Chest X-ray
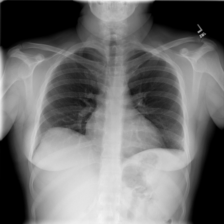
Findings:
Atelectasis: negative
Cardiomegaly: negative
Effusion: negative
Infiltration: negative
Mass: negative
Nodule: negative
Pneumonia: negative
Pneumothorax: negative
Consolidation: negative
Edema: negative
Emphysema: negative
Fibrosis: negative
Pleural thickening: negative
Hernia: negative